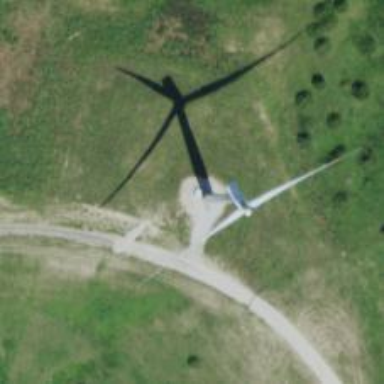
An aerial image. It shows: Wind generator using wind turbines of horizontal axis.